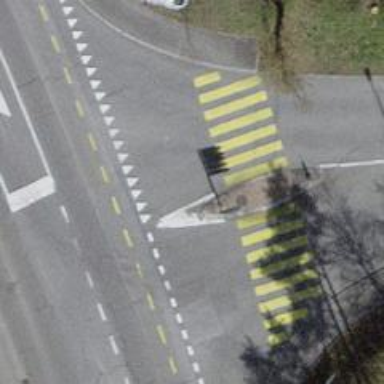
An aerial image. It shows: Uncontrolled zebra crossing with central island.